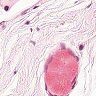
Metastatic tissue present: no